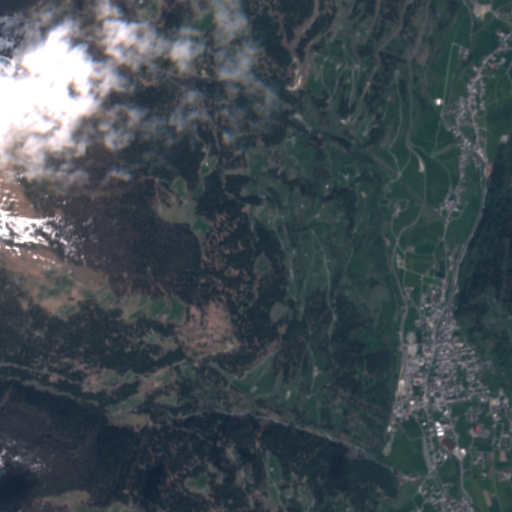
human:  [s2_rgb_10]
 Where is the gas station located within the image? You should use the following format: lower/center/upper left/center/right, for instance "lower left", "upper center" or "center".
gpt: The gas station is located in the lower right of the image.
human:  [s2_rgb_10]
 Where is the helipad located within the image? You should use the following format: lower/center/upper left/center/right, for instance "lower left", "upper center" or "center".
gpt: The helipad is located in the lower right of the image.
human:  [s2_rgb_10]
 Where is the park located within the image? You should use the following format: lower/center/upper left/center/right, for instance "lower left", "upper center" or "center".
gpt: The park is located in the right of the image.
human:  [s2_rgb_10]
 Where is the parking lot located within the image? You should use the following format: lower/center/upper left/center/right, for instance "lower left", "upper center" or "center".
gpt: The parking lot is located in the right of the image.
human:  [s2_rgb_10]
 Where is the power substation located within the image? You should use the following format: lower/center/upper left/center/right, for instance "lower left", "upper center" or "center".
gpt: The power substation is located in the upper right of the image.
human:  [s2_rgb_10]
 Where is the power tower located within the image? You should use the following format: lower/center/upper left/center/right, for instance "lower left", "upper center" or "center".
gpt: The power tower is located in the right of the image.
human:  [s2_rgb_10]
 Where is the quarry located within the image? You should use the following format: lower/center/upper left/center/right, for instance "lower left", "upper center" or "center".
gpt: The quarry is located in the upper right of the image.
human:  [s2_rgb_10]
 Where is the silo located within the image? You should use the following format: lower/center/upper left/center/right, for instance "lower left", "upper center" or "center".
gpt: The silo is located in the center right of the image.
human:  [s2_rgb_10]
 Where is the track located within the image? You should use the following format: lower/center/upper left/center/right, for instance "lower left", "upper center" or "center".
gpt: The track is located in the upper right of the image.
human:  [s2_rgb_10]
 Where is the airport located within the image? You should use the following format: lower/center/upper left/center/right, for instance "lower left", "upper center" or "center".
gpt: There is no airport in the image.